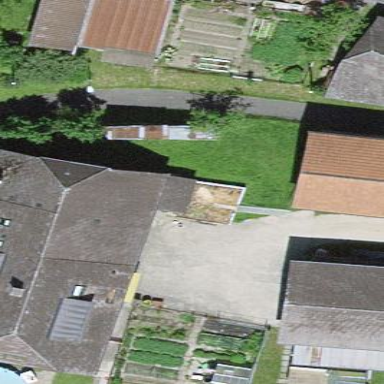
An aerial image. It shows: Farm building.